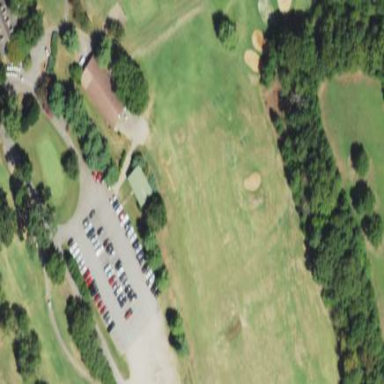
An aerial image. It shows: Driving range for golf on grass.